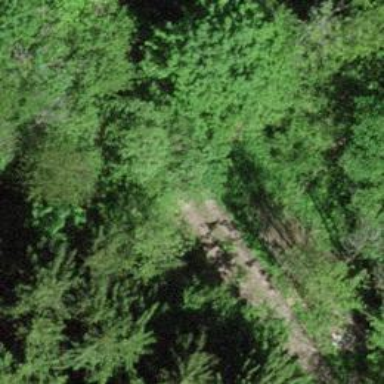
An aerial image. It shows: Unpaved track road.